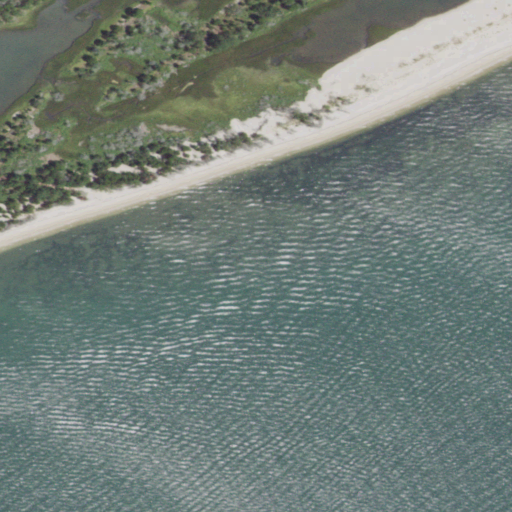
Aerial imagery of beach in New York named Long Beach containing open water, herbaceous wetlands, and barren land